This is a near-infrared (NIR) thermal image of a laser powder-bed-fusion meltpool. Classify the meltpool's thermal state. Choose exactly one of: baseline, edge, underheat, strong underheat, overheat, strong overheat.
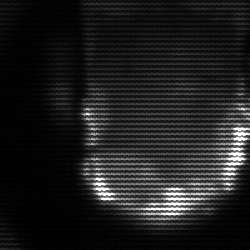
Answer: baseline